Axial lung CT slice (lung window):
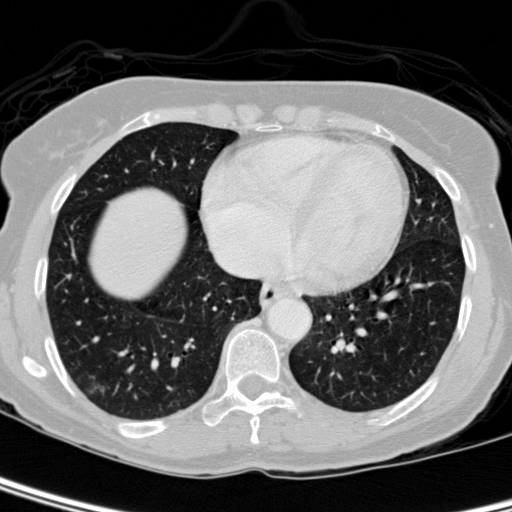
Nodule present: yes
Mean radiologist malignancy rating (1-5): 3